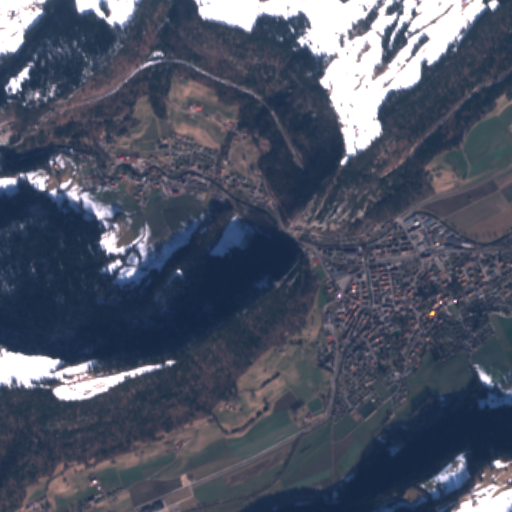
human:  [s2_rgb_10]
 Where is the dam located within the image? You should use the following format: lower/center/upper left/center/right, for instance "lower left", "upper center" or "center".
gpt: The dam is located in the upper left of the image.
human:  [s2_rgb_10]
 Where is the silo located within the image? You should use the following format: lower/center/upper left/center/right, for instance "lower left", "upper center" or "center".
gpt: The silo is located in the center of the image.
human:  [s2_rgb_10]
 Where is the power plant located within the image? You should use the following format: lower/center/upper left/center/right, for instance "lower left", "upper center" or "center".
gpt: There is no power plant in the image.